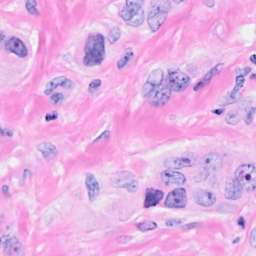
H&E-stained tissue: Breast